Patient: sex M, age 34
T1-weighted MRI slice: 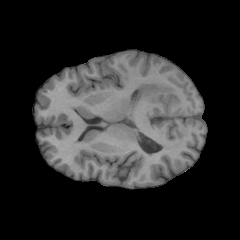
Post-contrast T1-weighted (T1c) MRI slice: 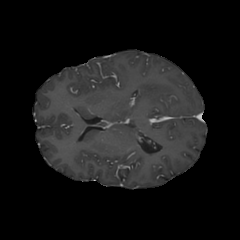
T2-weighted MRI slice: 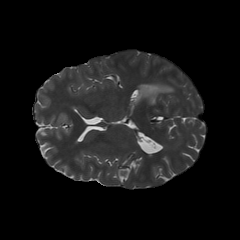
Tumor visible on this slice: yes
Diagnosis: Astrocytoma, IDH-mutant
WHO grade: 3